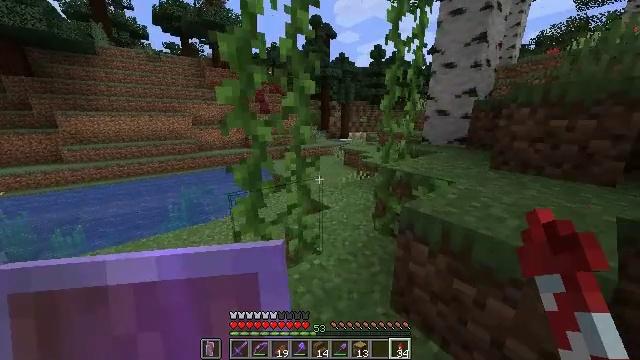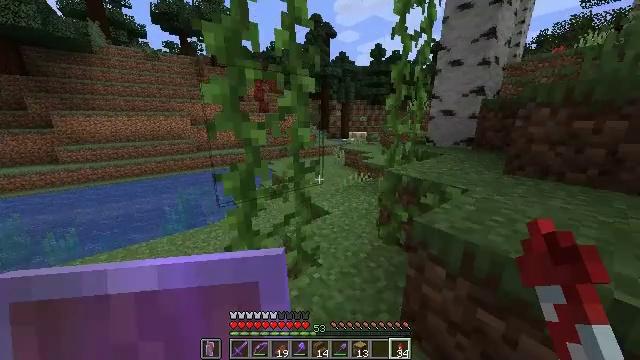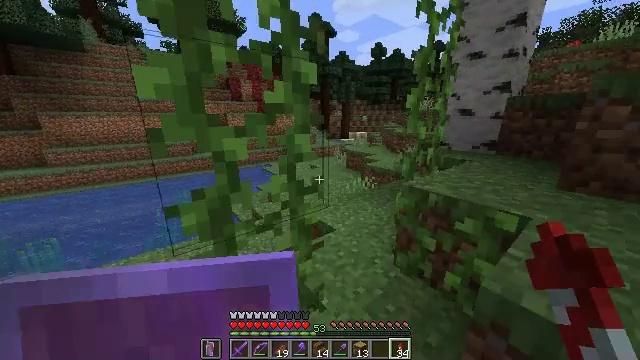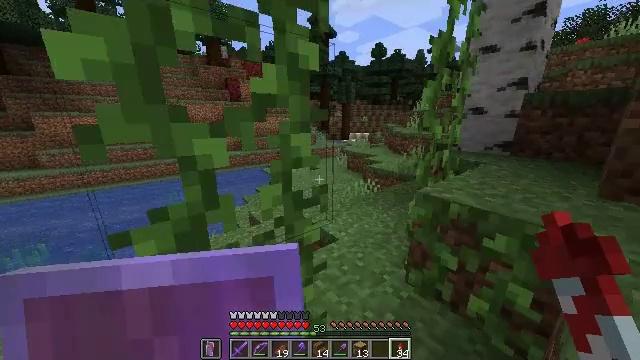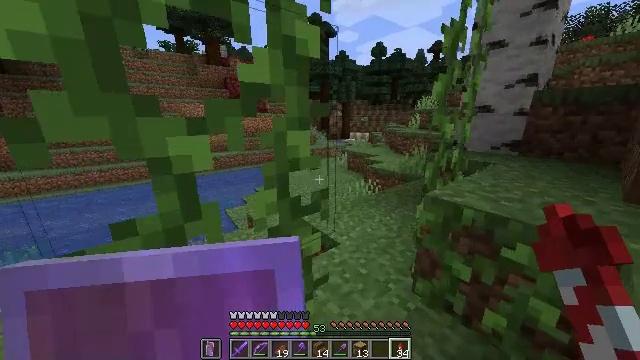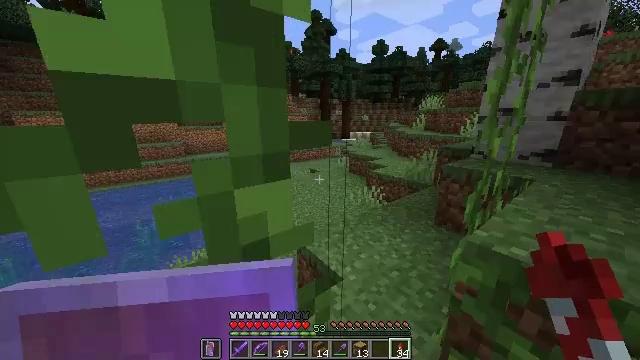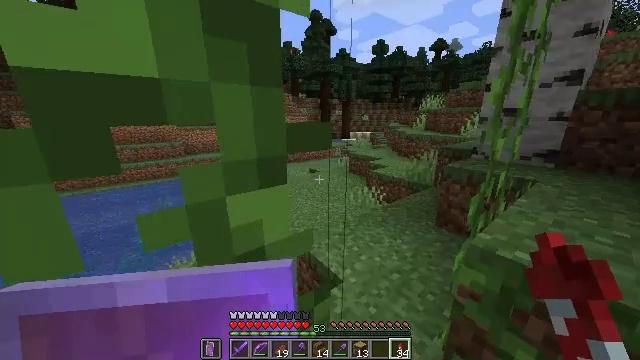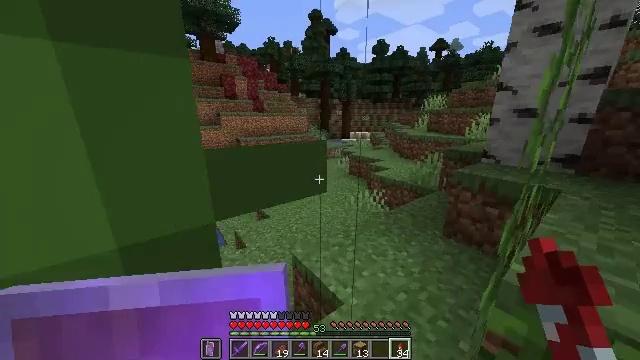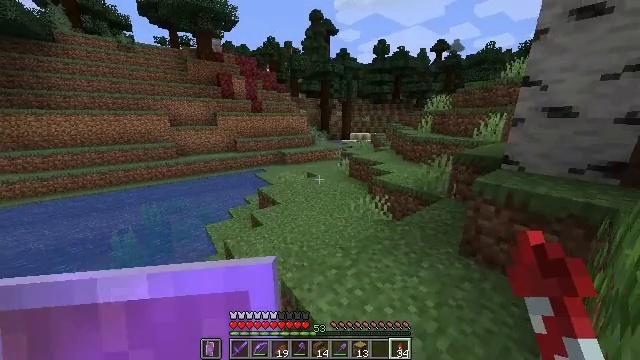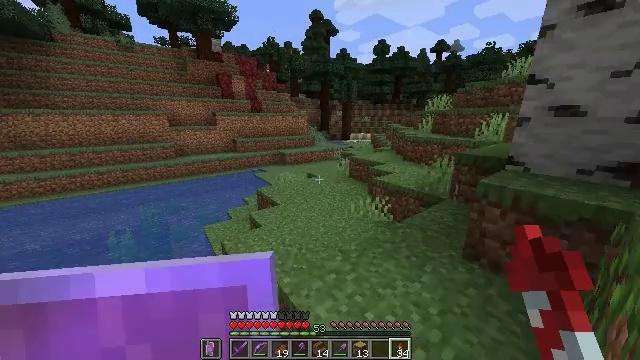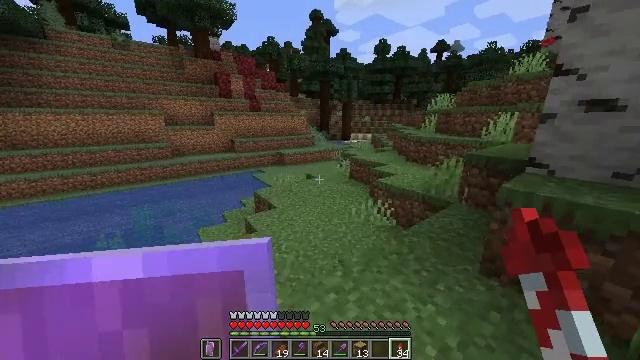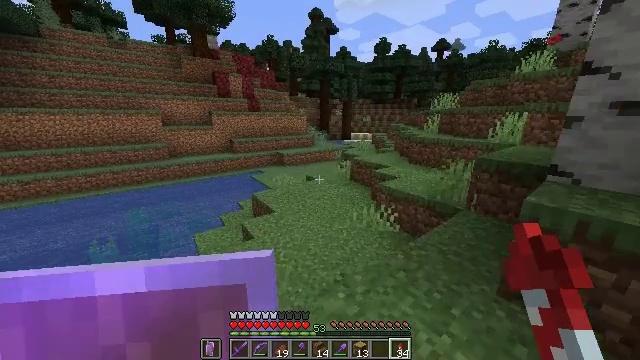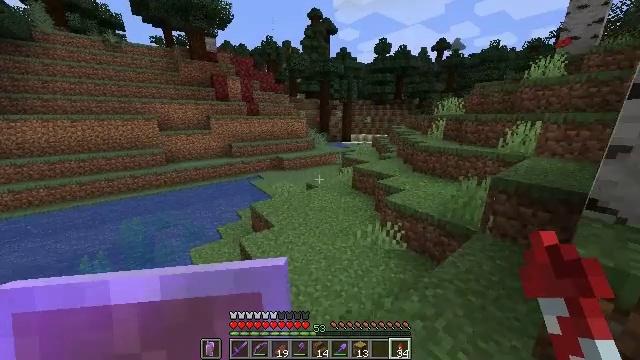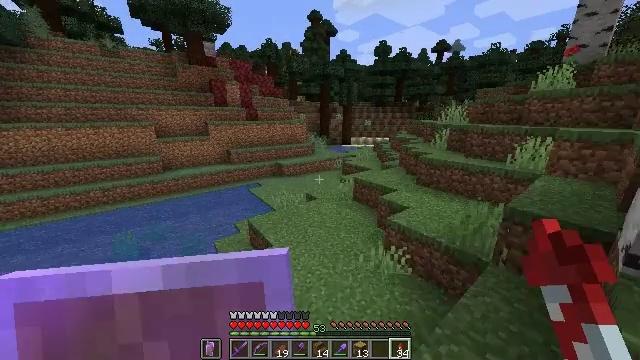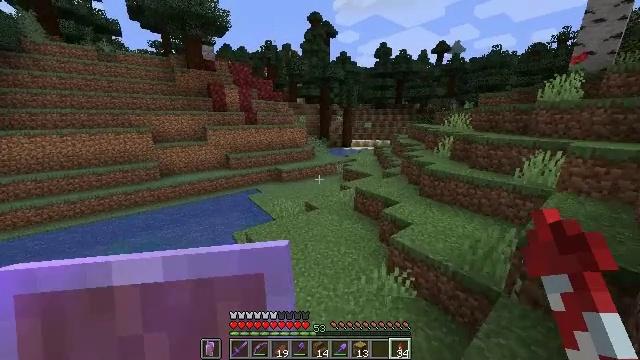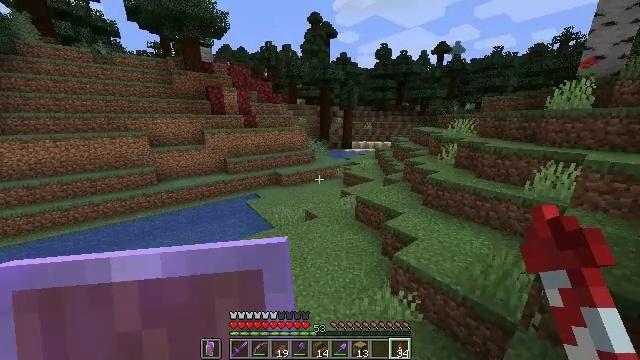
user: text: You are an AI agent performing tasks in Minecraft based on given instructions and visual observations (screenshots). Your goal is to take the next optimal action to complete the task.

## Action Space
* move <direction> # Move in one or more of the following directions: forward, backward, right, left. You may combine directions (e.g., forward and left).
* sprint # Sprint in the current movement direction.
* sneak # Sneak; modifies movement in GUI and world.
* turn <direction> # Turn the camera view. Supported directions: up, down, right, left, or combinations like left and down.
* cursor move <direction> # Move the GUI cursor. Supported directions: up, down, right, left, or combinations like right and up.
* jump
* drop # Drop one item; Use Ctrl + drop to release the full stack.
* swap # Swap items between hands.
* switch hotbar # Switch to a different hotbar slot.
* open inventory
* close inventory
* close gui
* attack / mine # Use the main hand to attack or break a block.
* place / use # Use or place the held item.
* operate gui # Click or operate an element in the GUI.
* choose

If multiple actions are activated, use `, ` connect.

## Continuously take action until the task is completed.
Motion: motion action
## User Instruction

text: Gather spruce log by chopping the tree.
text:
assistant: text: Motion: move forward, sprint
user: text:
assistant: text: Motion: move forward, sprint
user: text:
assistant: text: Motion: move forward, sprint
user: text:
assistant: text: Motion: move forward, sprint
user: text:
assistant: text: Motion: move forward, sprint
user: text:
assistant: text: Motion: move forward, sprint
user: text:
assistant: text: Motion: move forward, sprint
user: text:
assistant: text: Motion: move forward, sprint
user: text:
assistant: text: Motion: move forward, sprint
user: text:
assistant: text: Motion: move forward, sprint
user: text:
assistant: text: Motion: move forward, sprint
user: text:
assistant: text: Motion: move forward, sprint, jump
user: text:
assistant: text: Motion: move forward, sprint, jump
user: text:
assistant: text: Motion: move forward, sprint, jump
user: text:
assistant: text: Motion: move forward, sprint, jump
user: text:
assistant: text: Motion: move forward, sprint, jump
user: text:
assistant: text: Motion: move forward, sprint
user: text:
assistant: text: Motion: move forward, sprint
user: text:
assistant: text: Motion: move forward, sprint
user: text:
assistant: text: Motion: move forward, sprint
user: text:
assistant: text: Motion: move forward, sprint
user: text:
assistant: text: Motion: move forward, sprint
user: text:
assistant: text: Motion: move forward, sprint
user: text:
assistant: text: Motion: move forward, sprint, jump
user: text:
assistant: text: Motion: move forward, sprint, jump
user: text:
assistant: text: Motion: move forward, sprint, jump
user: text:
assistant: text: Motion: move forward, sprint, jump
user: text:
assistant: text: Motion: move forward, sprint, jump
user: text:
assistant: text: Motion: move forward, sprint, jump
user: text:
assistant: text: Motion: move forward, sprint